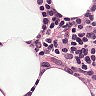
Metastatic tissue present: no